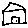
Label: house